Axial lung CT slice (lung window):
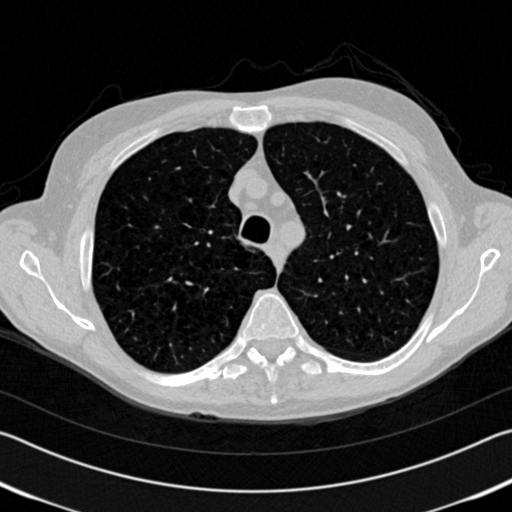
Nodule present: no